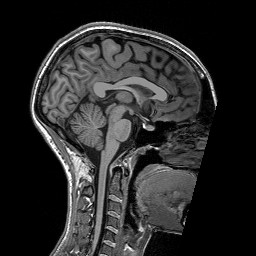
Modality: T1w
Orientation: sagittal
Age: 33
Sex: female